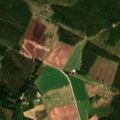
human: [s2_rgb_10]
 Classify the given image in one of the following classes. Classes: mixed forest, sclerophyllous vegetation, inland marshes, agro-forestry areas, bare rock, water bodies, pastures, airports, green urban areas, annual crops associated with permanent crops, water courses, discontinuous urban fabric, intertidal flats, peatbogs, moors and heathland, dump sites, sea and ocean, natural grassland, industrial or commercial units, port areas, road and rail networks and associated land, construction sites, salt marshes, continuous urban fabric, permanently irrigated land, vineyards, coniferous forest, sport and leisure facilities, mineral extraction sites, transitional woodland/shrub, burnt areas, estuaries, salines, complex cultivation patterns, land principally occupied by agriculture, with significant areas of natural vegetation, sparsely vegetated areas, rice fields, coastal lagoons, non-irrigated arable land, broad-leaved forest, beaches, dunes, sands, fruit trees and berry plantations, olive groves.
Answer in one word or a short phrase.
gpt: non-irrigated arable land, land principally occupied by agriculture, with significant areas of natural vegetation, coniferous forest, transitional woodland/shrub